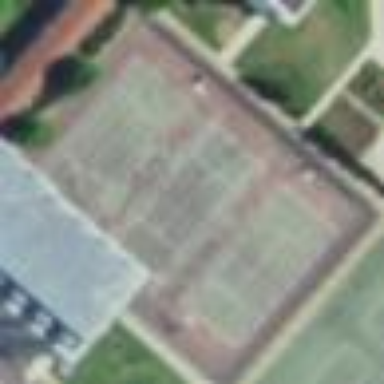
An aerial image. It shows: Basketball court on leisure land pitch.